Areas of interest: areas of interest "Memorial Hall"
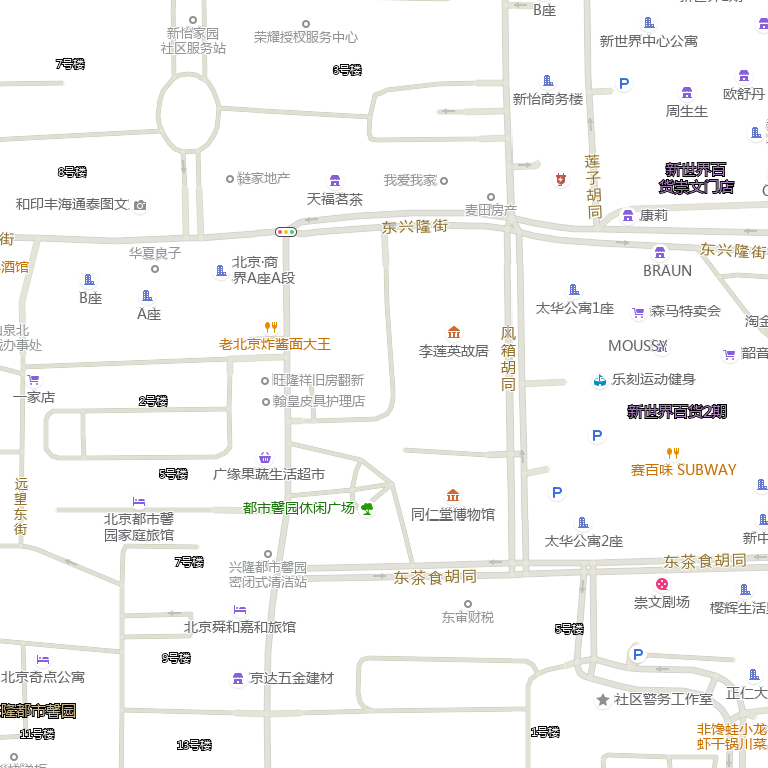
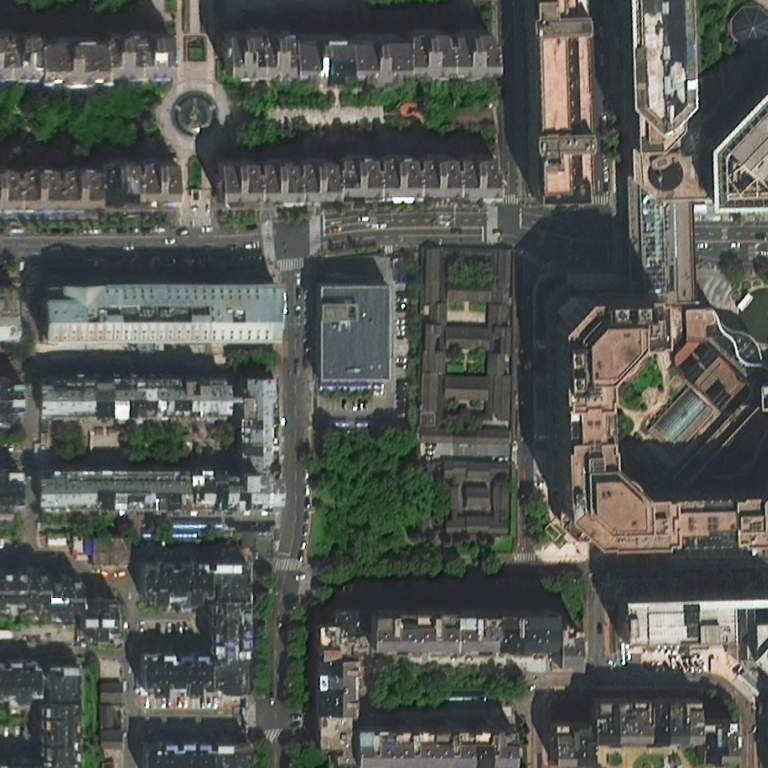